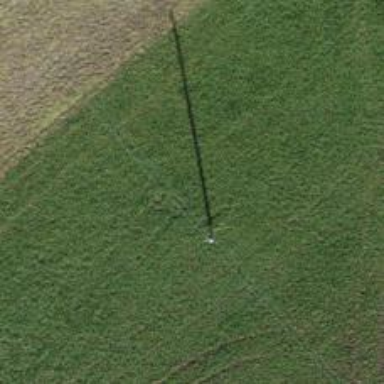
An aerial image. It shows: Minor power line.